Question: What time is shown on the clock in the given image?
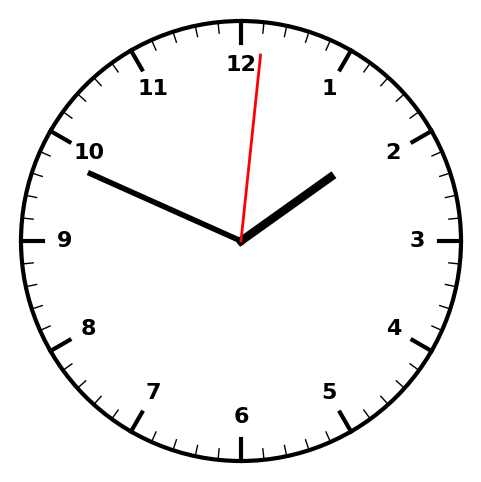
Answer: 01:49:01